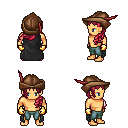
a pixel art fantasy rpg character, male body template, human, tanned skin, black cape, teal pants, ruby red left-swept hairstyle, leather cap, gold gloves, four views (front, back, left, right), 2x2 character sprite sheet, small pixel art, hard edges, no anti-aliasing